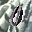
Label: 0